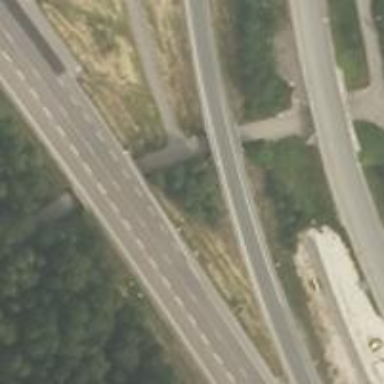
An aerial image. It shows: Asphalt cycleway.